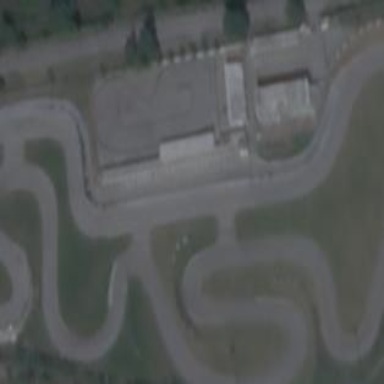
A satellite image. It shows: Raceway for karting sports.